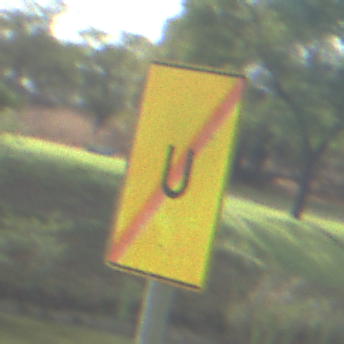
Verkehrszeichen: EndeUmleitung
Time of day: MorningAfternoon
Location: Outdoor (Nature)
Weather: PartlyCloudy
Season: NotSpecified
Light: Natural